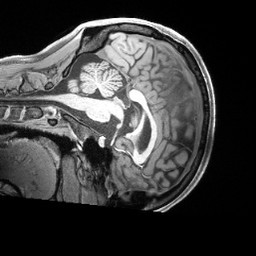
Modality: T1w
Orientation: sagittal
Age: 26
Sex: female
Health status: healthy
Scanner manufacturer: siemens
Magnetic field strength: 3 T
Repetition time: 2.4 s
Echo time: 0.00222 s